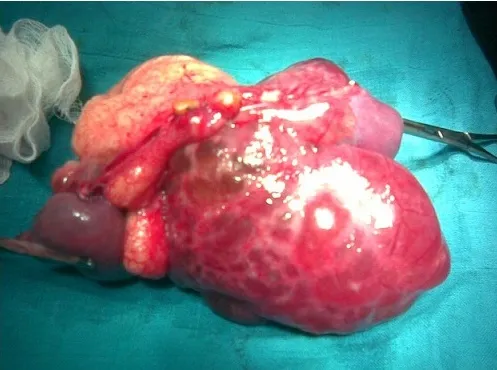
The tumor and the involved bowel resected, in the second patient.
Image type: medical_photograph (other_medical_photograph)